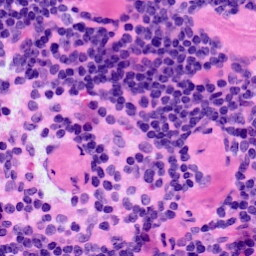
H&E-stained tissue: LymphNode